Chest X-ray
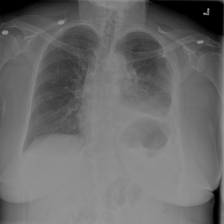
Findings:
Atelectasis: positive
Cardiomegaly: negative
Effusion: positive
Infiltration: negative
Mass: negative
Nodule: negative
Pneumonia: negative
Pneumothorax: negative
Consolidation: negative
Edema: negative
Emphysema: negative
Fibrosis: negative
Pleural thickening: negative
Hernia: negative